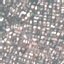
Label: Residential